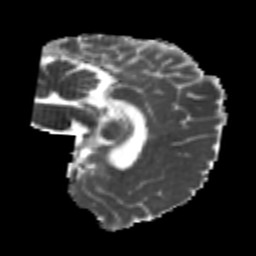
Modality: MD
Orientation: sagittal
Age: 22
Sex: male
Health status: healthy
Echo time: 0.074 s